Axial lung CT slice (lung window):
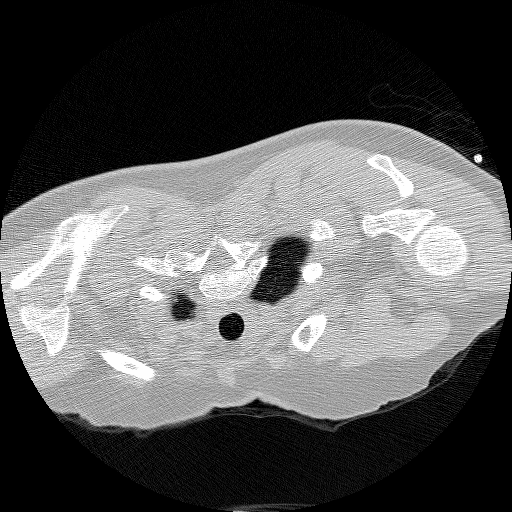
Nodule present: no